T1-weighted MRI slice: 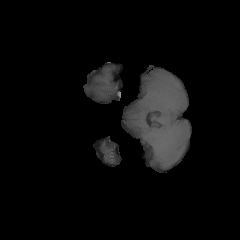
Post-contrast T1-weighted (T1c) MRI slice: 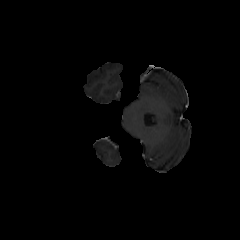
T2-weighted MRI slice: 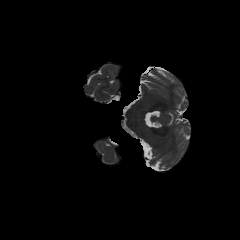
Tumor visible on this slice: no